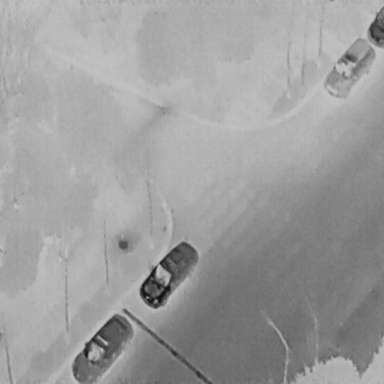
There are three Cars in the infrared image.